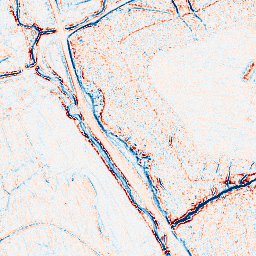
Category: classical
Decomposition family: uniform
Decomposition parameters: size: 5
Upsampling method: quintic
Upsampling parameters: scale: 8
Upsampling scale: 8